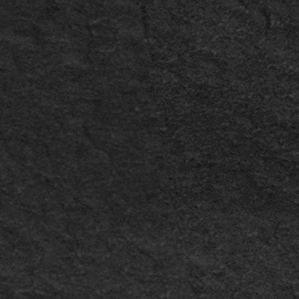
Label: frost